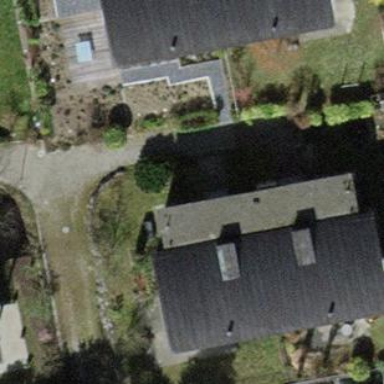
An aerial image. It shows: House with gabled roof. The roof extends across the building.